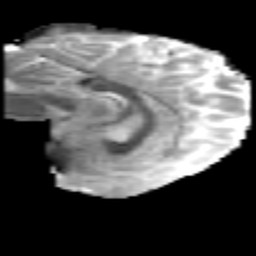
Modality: MD
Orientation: sagittal
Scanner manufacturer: philips
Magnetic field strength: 3 T
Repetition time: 8.6 s
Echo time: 0.127 s